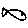
Label: fish